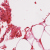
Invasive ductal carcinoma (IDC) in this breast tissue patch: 0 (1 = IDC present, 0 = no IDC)